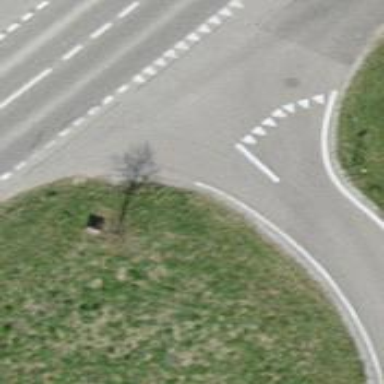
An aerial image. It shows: Road with "give way" sign.